Question: I need to create an intersect method for rectangle class, that takes a rectangle and returning another rectangle representing the overlapping area.
for example, given:

if they are overlapping I should return a rectangle of point (400,420) width = 50 height = 60.
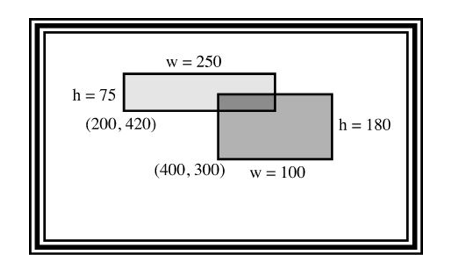
Answer: Try using the 'CGRectIntersection' function, it will return the intersection of two 'CGRect' instances:
'''
CGRect CGRectIntersection (
CGRect r1,
CGRect r2
);
'''
There are quite a few useful functions detailed here:
<URL>